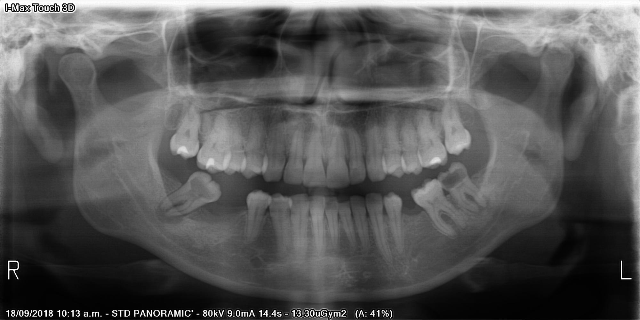
adult